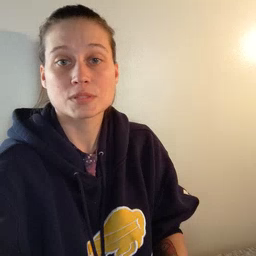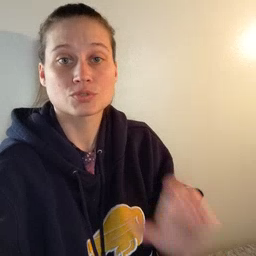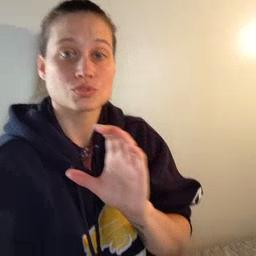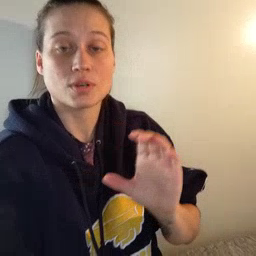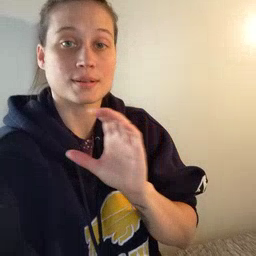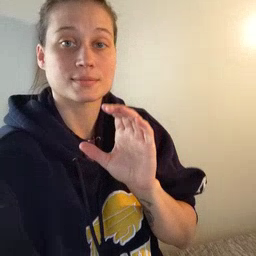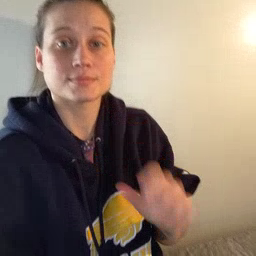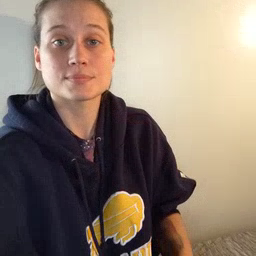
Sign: chocolate